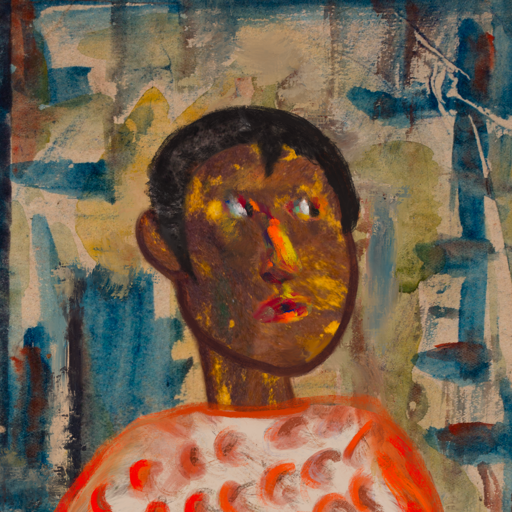
Background: Orphan, Head And Neck Side: Comrade, Face Side: An_Impression, Bust: Rupkatha, Hair Side: Roy_Bahadur, Head Accessory: Blank, Second Necklace: Blank, Necklace: Blank, Baby: Blank